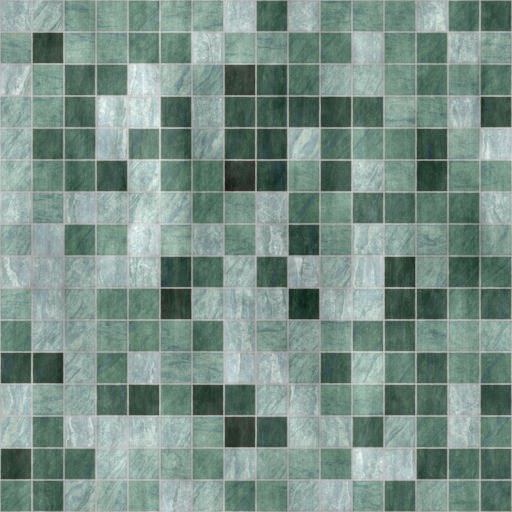
Tags: green rough small tiled tiles